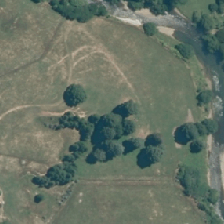
Land cover: indigenous_forest